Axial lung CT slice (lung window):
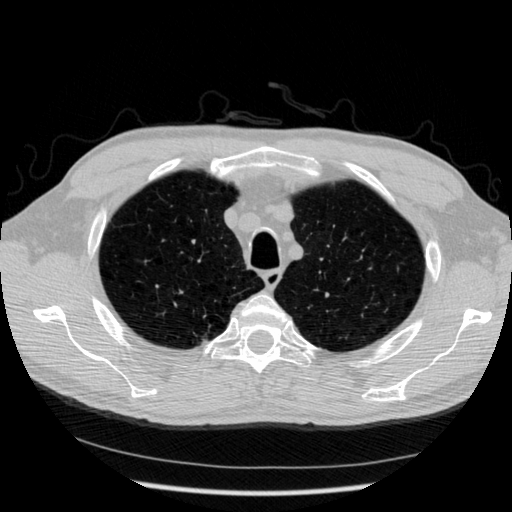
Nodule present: no